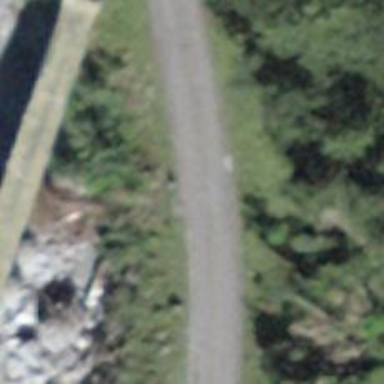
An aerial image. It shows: Unclassified road with asphalt surface. The track type is grade 1.